Question: I am using octopress to write a blog. Now I encounter a problem. When I use the asterisk * or the hyphen - to define a list, the rendered list does not indent. So now the content of the list are aligned with other texts, while the points that lead the list are standing out, which makes the blog ugly.
It should look like this:
Other text
- -
Now it looks like this(without the asterisk):
*****Other text
- -
I think the snapshot below is more illustrative:

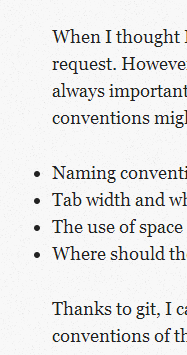
Answer: I just figure it out according to someone'e blog.
In octopress/sass/custom/layout.css
turn
'''
//$indented-lists: true;
'''
into
'''
$indented-lists: true;
'''